Field crop: maize
Growth stage: 2
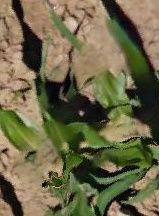
Species: maize